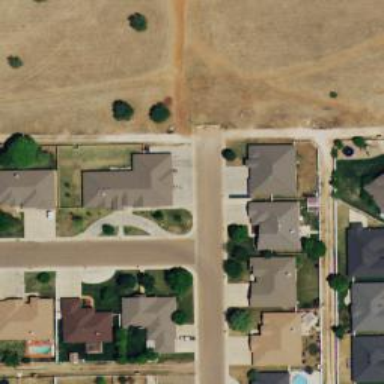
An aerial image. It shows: Residential road.